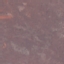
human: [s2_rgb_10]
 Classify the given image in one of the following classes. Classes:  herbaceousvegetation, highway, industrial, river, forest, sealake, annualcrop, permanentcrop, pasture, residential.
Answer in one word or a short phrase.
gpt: HerbaceousVegetation